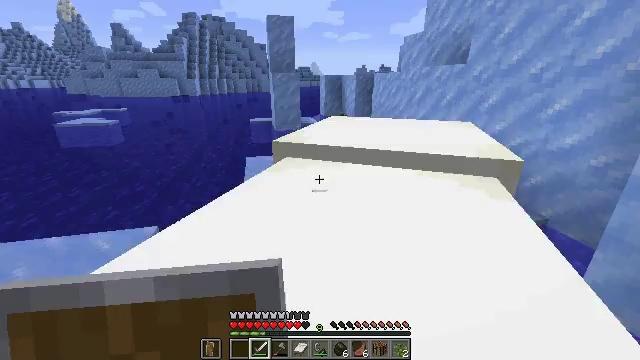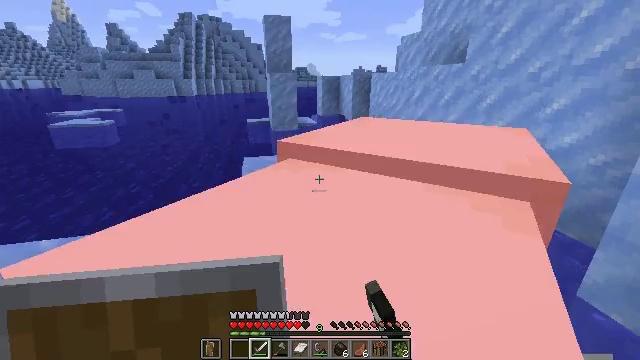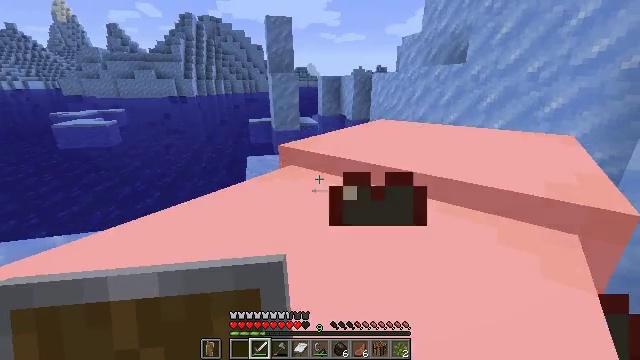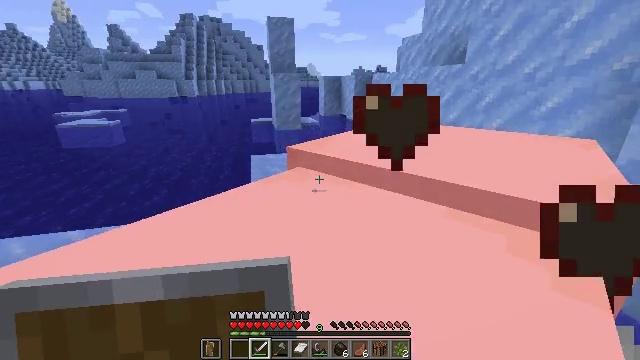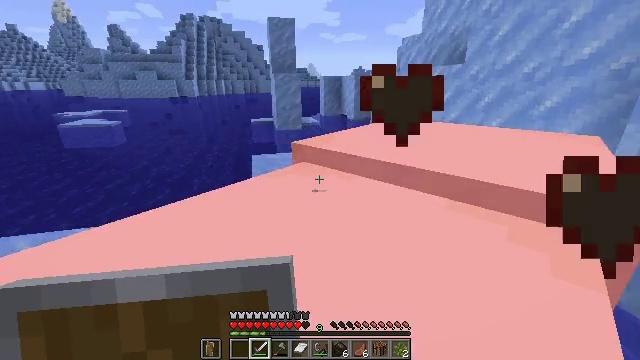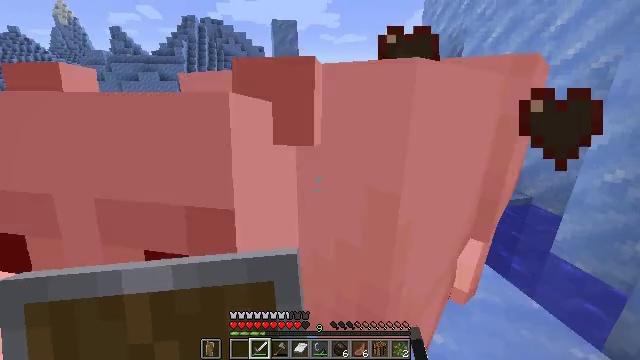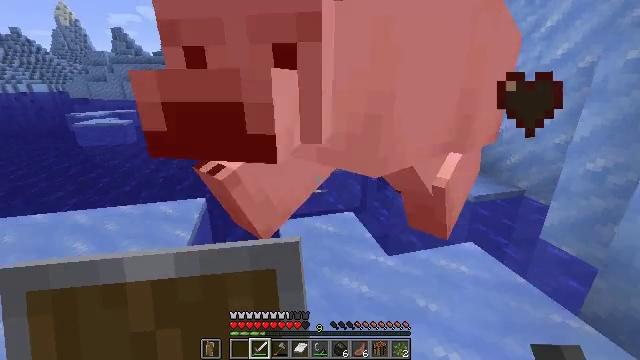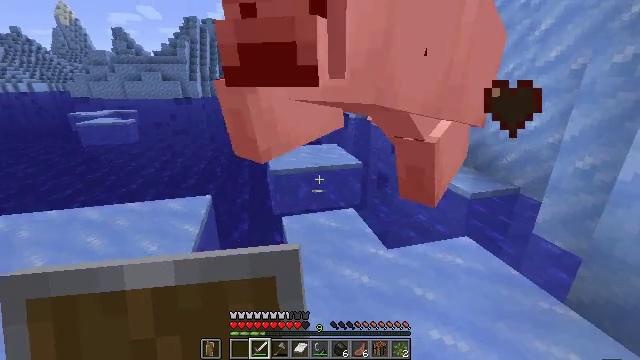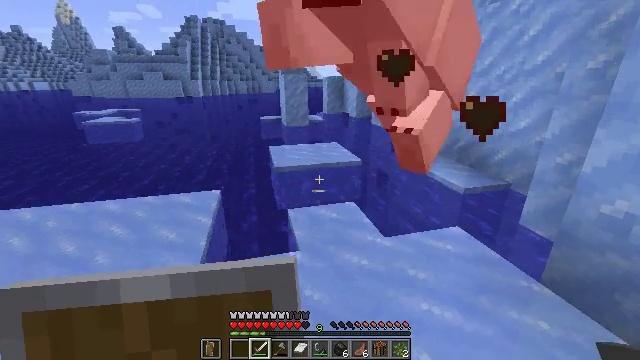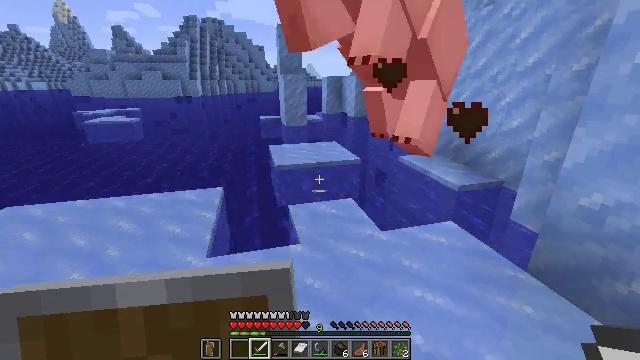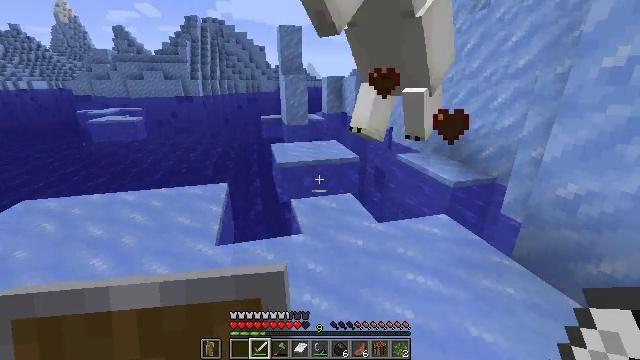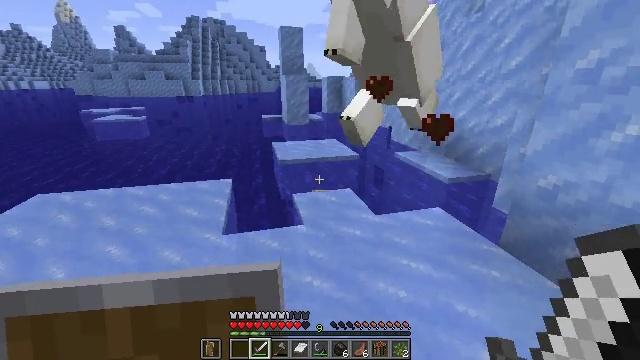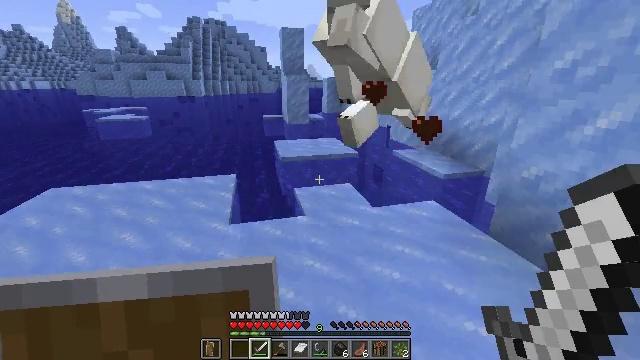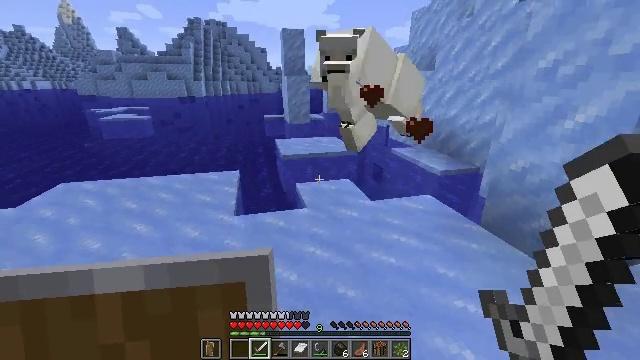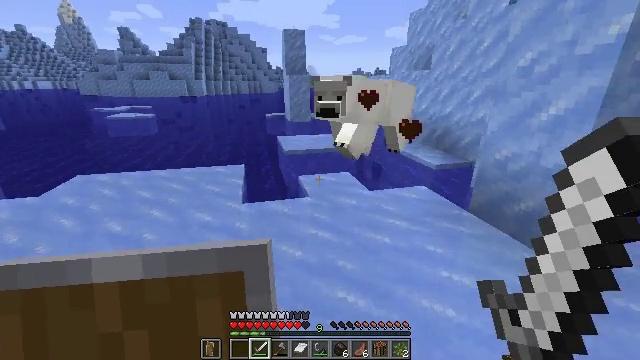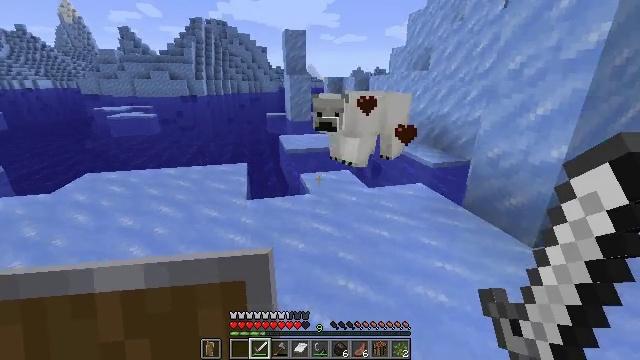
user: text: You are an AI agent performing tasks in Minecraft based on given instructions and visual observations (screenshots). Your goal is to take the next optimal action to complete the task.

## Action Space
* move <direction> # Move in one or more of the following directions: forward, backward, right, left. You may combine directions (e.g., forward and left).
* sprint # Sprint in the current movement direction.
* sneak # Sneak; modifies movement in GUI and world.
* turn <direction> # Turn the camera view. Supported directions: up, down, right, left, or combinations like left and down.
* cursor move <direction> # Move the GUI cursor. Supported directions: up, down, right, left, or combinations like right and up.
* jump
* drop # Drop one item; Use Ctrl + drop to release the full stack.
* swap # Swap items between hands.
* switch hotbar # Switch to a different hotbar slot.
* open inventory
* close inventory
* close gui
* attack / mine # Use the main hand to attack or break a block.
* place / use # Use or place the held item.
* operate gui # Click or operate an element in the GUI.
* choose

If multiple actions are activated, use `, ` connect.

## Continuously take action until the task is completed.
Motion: motion action
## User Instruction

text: Hunt arctic animals.
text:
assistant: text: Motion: move back, attack / mine
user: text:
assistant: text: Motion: move back, attack / mine
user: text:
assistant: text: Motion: move back, attack / mine
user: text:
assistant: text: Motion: move back
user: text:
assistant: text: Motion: move back
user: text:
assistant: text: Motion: move back
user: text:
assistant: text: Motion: move back
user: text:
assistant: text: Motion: move back
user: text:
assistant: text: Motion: move back
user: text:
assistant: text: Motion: move back
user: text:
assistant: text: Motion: move back
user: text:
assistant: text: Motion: move back
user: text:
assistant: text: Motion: move back
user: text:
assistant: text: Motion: move back
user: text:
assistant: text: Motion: move back
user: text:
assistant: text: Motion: move back
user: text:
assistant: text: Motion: move back
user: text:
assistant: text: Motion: move back
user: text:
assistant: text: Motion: move back
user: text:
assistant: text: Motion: move back
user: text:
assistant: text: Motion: move back
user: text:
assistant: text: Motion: move back
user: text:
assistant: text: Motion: move back
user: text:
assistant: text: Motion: move back
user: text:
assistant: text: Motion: move back
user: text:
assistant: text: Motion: move back
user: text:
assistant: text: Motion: move back
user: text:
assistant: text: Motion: move back
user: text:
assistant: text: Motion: move back
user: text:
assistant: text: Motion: move back